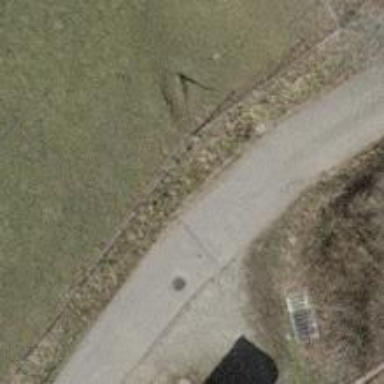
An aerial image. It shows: Fence.